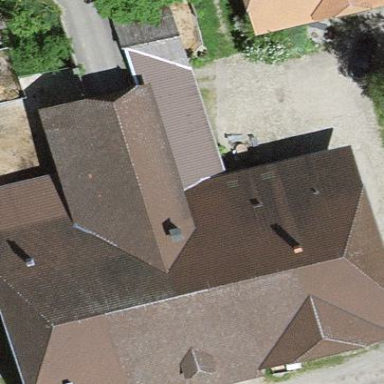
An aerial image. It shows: Farm building.